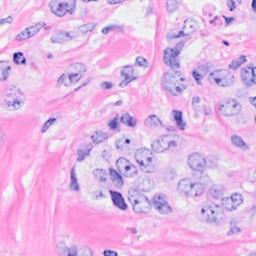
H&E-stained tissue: Breast